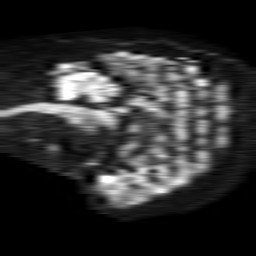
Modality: TRACE
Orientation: sagittal
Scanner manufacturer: philips
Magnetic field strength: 1.5 T
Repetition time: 4.6 s
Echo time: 0.08941 s